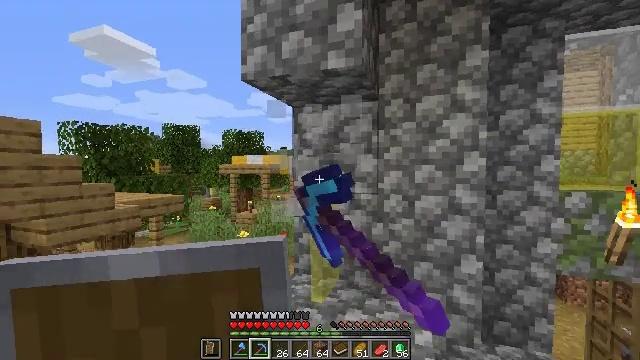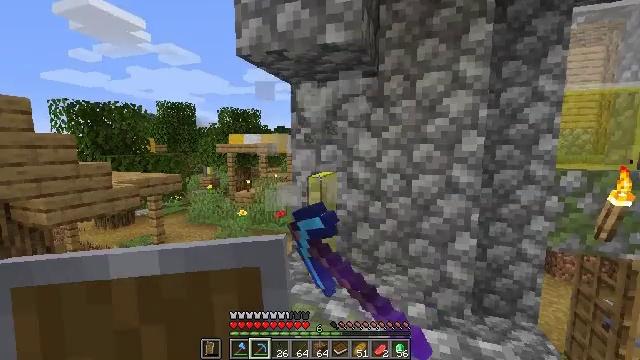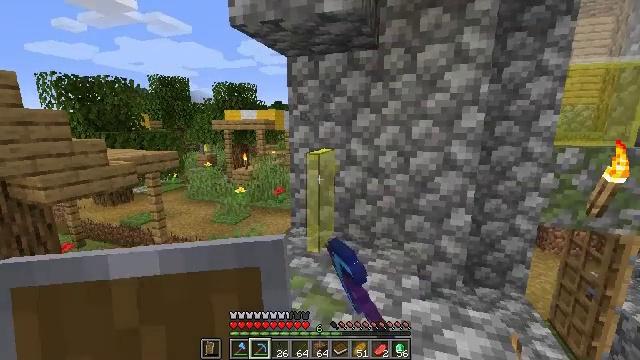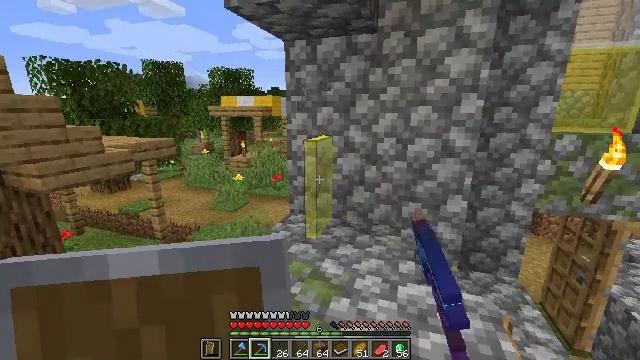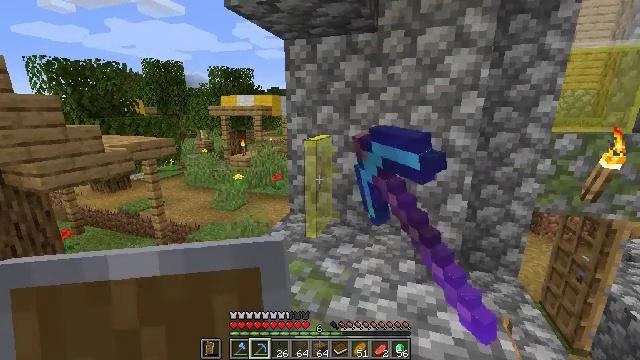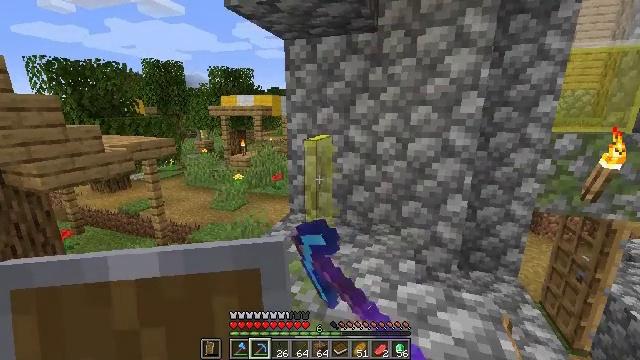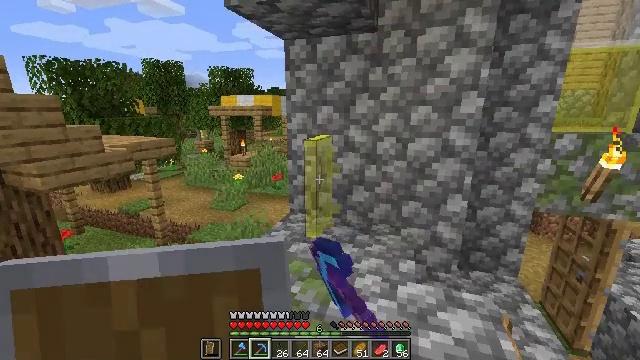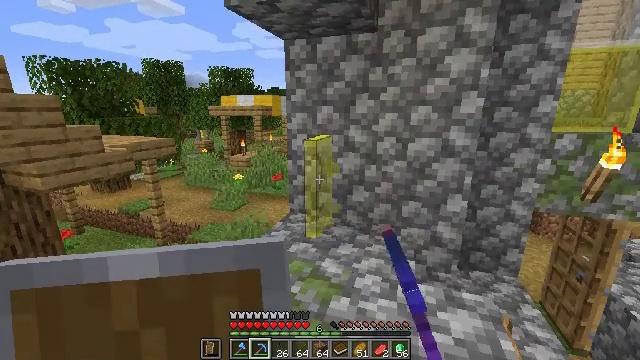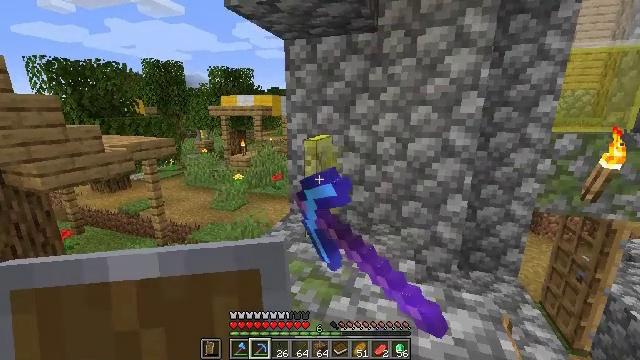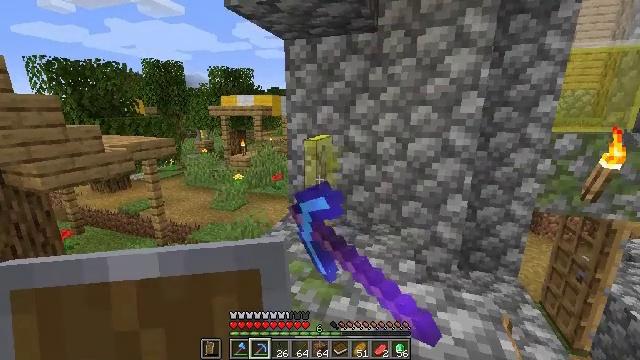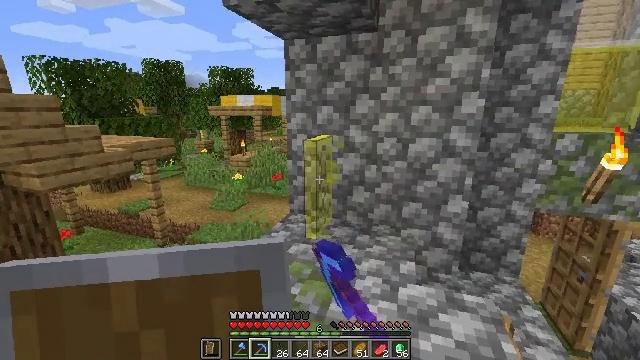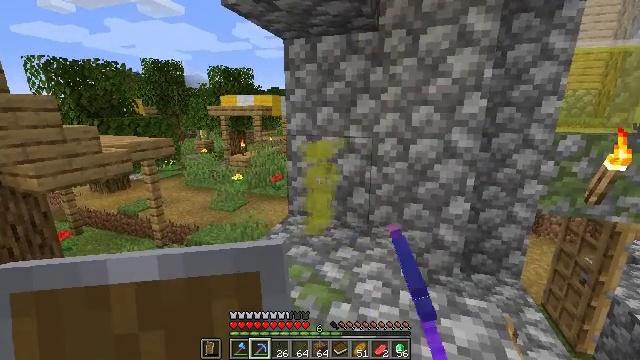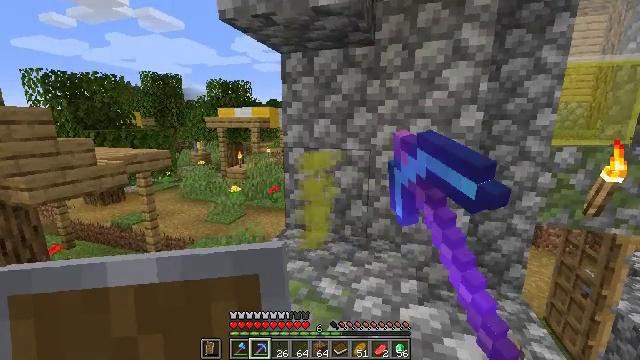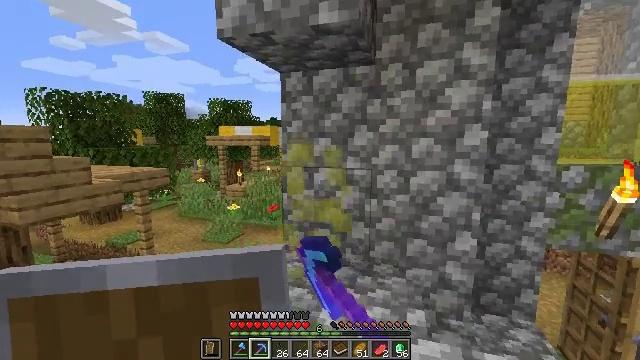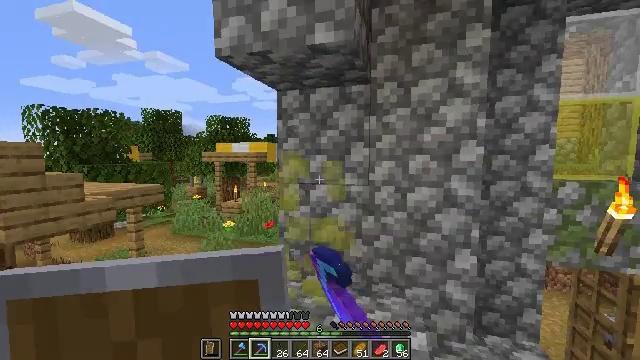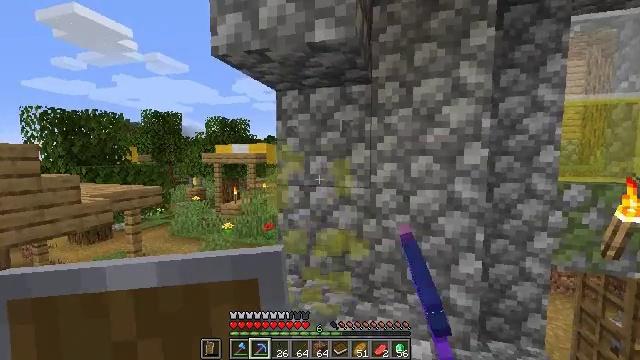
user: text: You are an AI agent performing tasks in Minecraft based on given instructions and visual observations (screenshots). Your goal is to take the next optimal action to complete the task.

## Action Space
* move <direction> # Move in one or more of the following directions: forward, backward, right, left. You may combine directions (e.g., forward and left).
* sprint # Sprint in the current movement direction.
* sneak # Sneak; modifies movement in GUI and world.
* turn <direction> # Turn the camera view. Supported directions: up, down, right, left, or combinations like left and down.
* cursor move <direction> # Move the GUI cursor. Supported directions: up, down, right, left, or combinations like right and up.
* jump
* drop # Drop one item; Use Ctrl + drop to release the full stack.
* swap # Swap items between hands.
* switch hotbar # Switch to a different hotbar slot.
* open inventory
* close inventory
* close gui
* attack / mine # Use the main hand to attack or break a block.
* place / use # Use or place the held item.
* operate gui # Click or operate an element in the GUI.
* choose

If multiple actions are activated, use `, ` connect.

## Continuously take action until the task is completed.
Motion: motion action
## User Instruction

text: Gather the yellow stained glass pane from the structure.
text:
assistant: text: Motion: sneak, turn down, attack / mine
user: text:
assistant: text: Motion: sneak, turn down, attack / mine
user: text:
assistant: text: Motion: sneak, turn down, attack / mine
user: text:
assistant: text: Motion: sneak, attack / mine
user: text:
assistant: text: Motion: sneak, attack / mine
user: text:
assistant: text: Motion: sneak, attack / mine
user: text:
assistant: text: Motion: sneak, attack / mine
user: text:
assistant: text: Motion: sneak, attack / mine
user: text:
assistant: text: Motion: sneak, attack / mine
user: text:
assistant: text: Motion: move forward, sneak, attack / mine
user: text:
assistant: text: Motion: move forward, sneak, attack / mine
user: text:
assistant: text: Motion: move forward, sneak, turn up, attack / mine
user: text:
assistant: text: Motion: move forward, sneak, turn up, attack / mine
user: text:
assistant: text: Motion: move forward, sneak, turn up, attack / mine
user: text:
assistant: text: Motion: move forward, sneak, attack / mine
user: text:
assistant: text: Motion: sneak, attack / mine